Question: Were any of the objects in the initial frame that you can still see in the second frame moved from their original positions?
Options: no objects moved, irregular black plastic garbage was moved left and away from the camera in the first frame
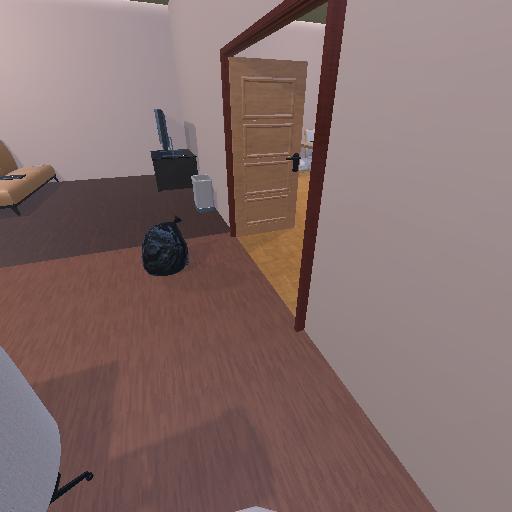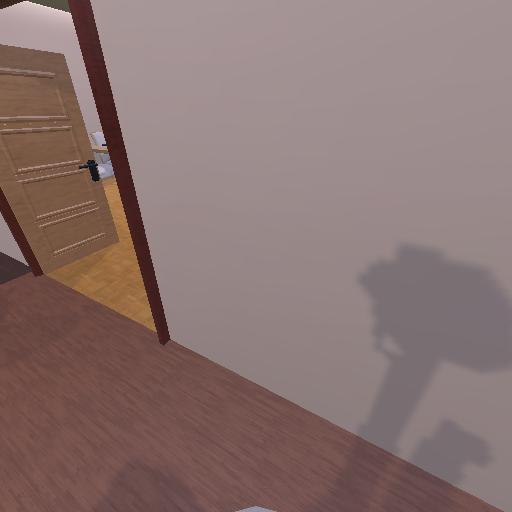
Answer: no objects moved